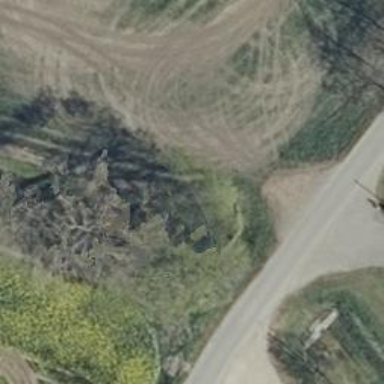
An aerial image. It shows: Culvert tunnel.